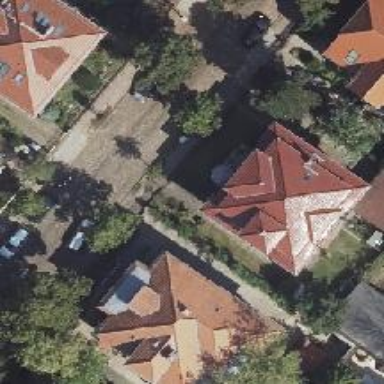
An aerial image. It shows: Hipped roof apartment building.